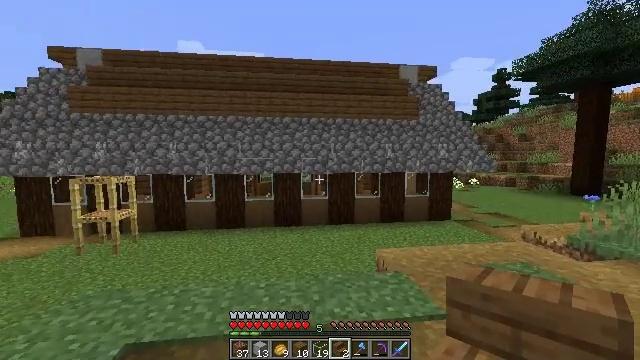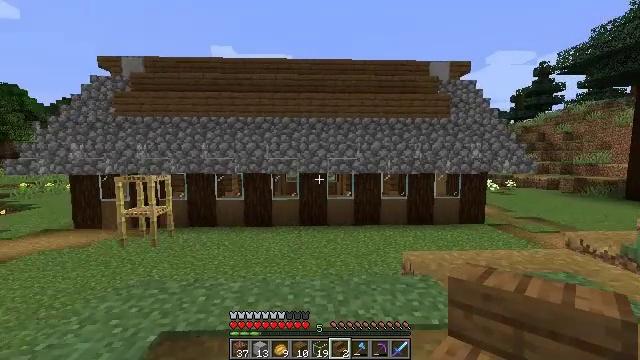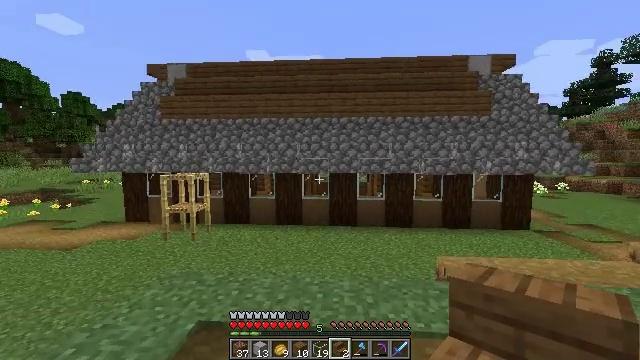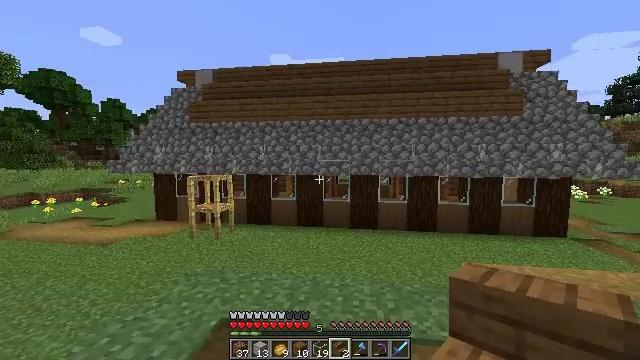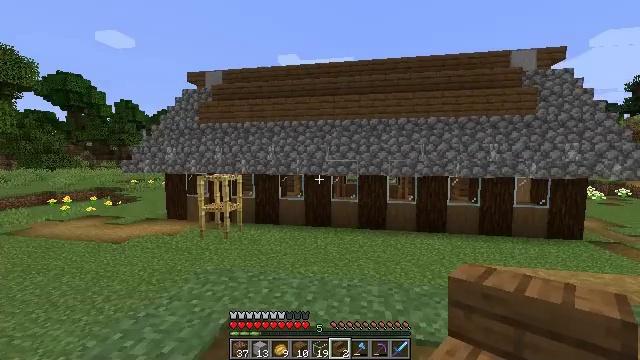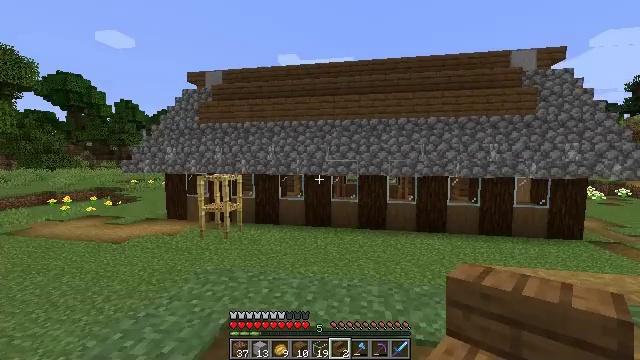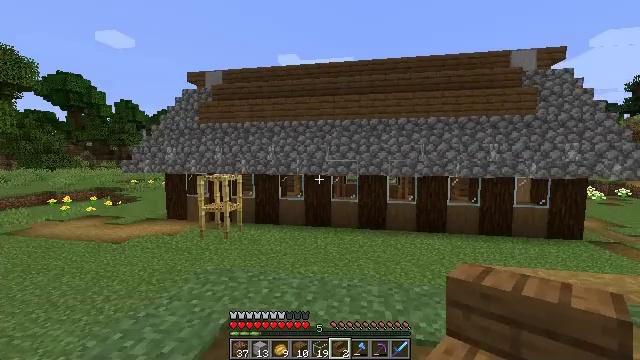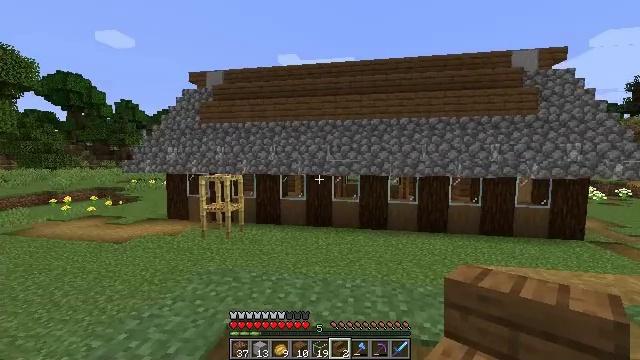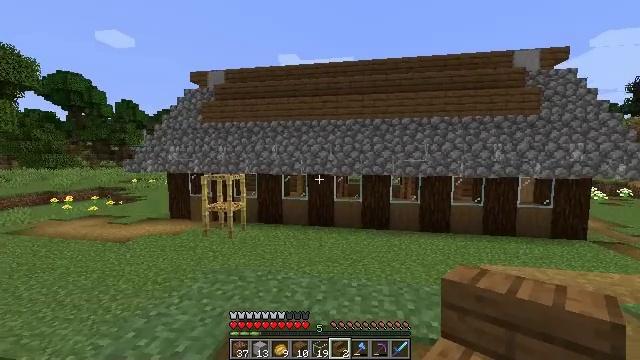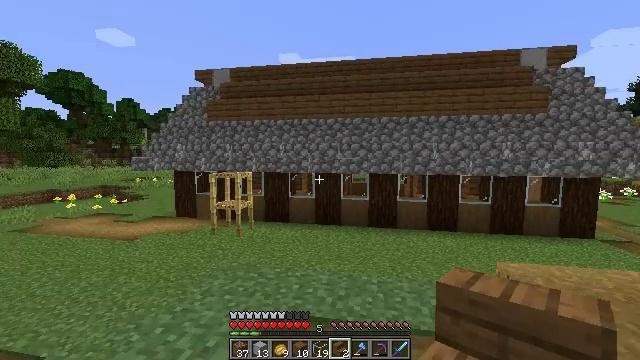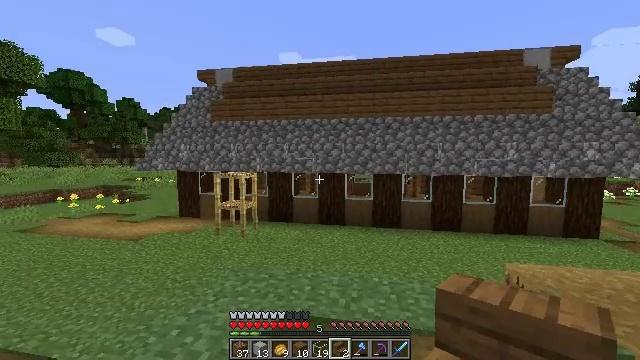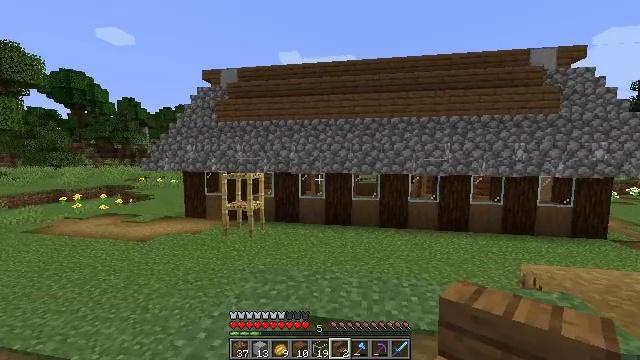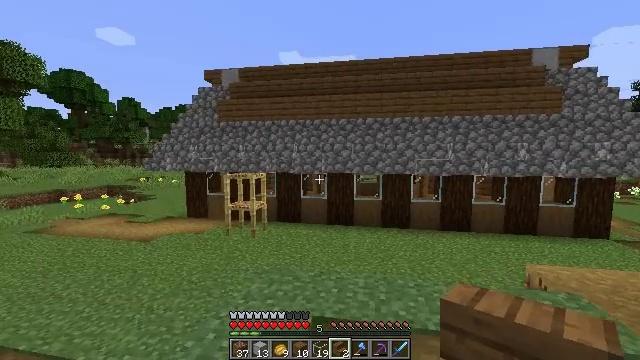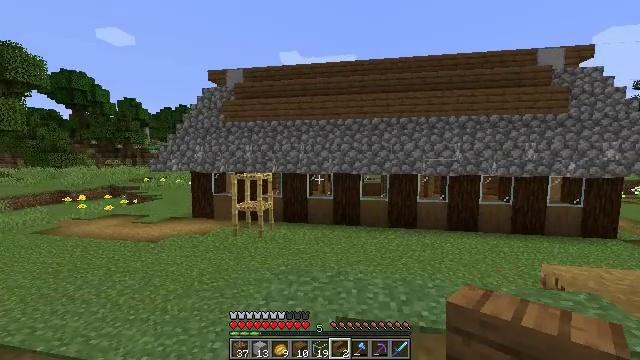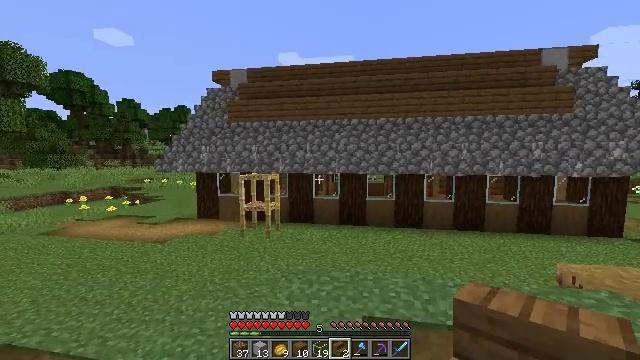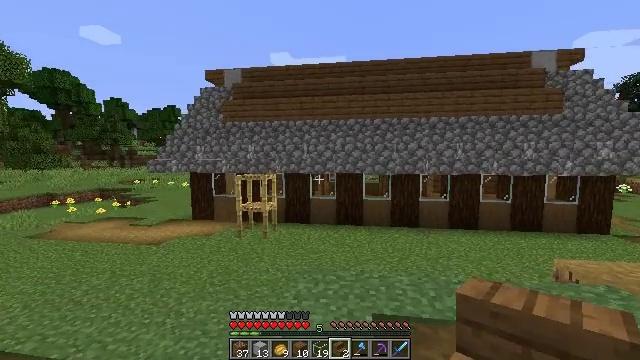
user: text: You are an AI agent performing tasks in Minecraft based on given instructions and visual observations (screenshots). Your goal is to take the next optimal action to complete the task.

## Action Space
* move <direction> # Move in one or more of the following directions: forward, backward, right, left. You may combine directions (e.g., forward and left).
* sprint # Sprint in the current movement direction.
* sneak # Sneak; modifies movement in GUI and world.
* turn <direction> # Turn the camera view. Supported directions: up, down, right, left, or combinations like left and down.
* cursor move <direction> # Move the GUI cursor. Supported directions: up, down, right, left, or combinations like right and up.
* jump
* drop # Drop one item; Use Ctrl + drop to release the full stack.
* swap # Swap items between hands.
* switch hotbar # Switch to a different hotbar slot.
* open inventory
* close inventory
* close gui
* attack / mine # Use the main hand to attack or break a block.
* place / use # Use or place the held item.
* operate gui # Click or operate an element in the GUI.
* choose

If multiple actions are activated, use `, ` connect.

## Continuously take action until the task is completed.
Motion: motion action
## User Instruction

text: Gather cobblestone stairs from the structure.
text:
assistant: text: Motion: turn left
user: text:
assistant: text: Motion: turn left
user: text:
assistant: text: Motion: turn left
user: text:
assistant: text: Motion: turn left
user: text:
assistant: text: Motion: no_op
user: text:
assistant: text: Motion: no_op
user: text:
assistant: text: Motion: move left
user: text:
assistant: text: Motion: move left
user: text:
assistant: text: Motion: move left
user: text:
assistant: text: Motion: move left
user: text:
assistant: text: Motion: move left
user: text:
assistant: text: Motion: move left
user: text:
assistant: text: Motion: move left
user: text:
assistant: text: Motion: move left
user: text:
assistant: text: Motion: move left, turn right
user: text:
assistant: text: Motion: move left, turn right
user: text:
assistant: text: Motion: turn right
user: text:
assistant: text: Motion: turn right
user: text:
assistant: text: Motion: turn right
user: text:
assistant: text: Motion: turn right
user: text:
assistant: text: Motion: turn right
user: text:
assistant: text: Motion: turn right
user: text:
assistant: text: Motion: turn right
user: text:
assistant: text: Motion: no_op
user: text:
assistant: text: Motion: no_op
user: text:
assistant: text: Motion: turn right
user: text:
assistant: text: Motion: move forward, turn right
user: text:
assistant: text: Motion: move forward, turn right
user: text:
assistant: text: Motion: move forward, turn right
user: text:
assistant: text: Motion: move forward